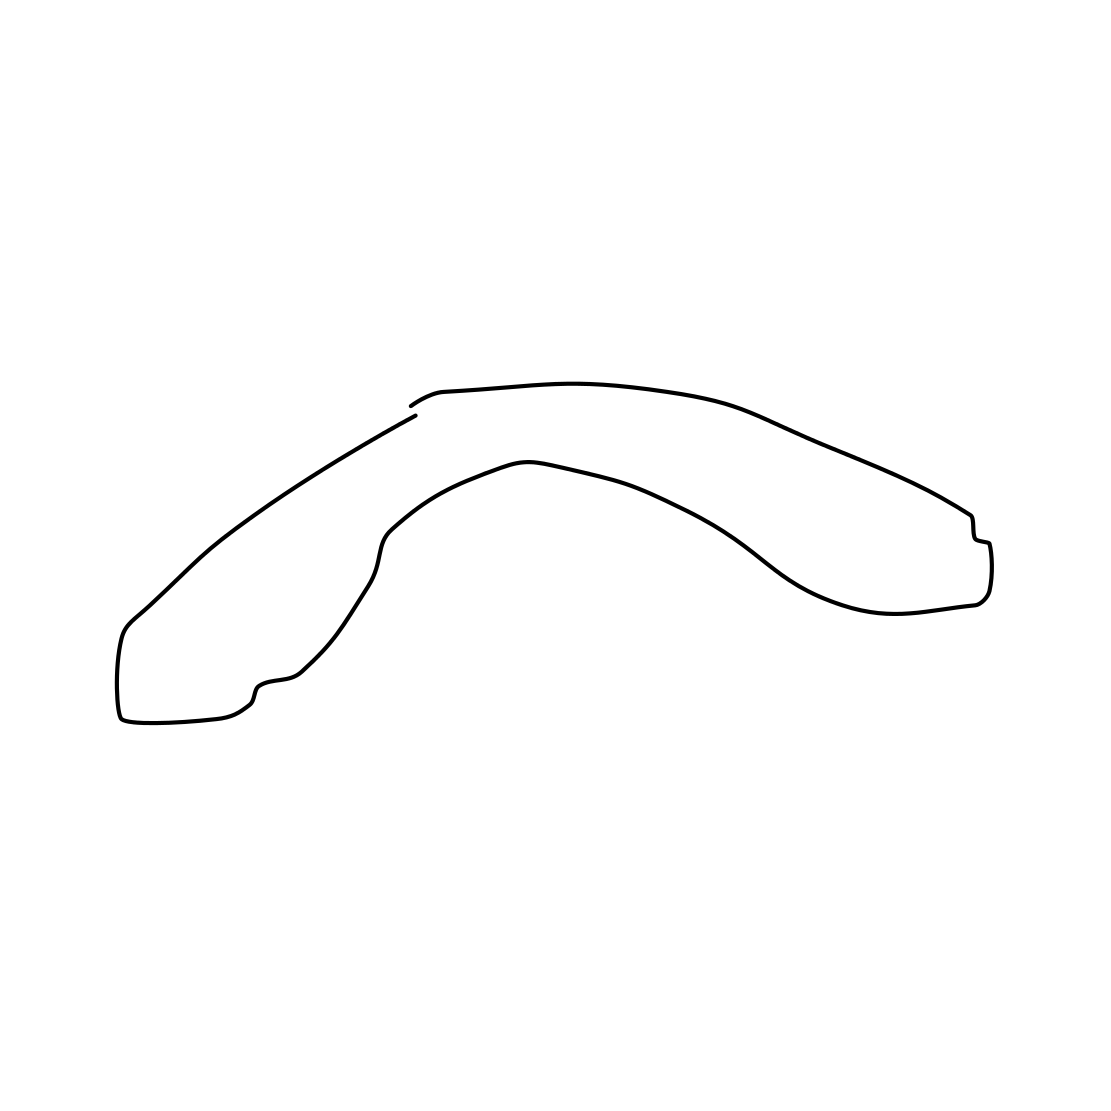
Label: boomerang